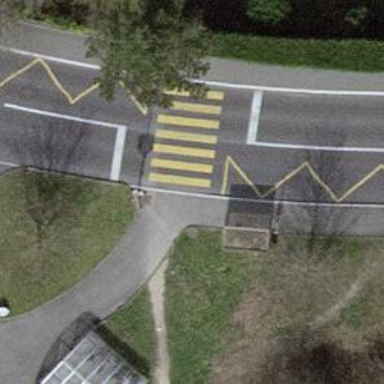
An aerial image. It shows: Zebra crossing for pedestrians.